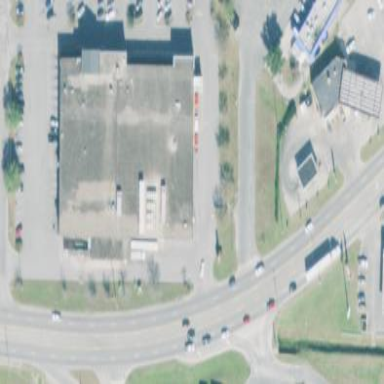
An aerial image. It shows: Building that houses supermarket.